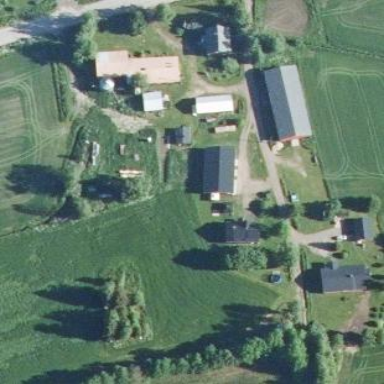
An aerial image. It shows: Residential area in rural setting.